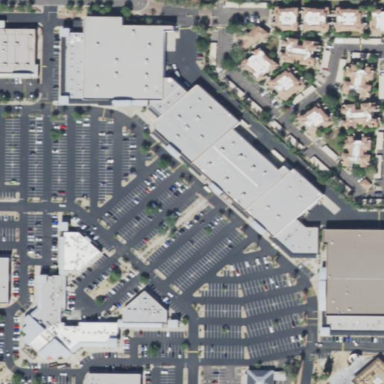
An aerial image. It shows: Retail building.